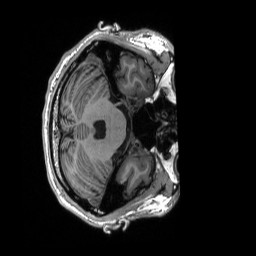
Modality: T1w
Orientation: axial
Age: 46
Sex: male
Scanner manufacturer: siemens
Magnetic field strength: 3 T
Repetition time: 2.53 s
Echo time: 0.0033 s